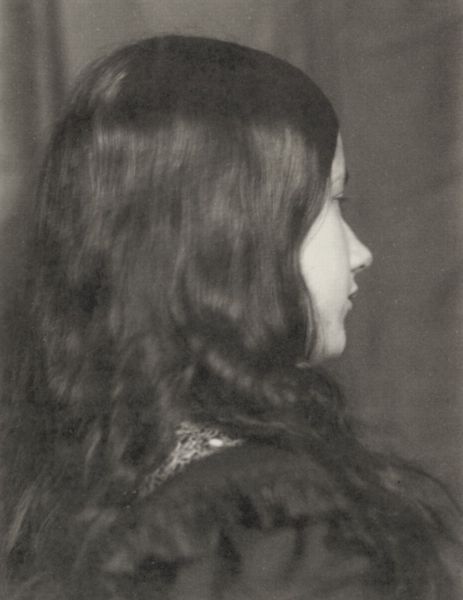
Titel: Denise
Künstler: Francois Emile Zola
Schlagwörter: dunkel, kopf, weiß, mädchen, zola, frau, frisur, grau, haar, hell, hintergrund, kleid, mund, nase, profil, rücken, schwarz, blick, schal, malerei, alt, augen, gesicht, kragen, lang, spitze, bildnis, hals, portrait, porträt, vorhang, auge, haare, spitzen, tochter, augenbrauen, kinn, lippen, locken, scheitel, schulter, wellen, winter, rand, realistisch, hinterkopf, rüsche, rüschen, wimpern, unscharf, foto, fotografie, photographie, schimmer, hinten, schwarzweiss, seite, photo, wellig, nasenspitze, gewellt, studio, kledi, langes haar, lange, seiden, fliehendes, +lang